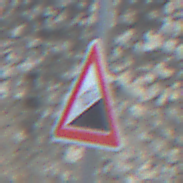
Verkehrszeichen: Steigung10
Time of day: MorningAfternoon
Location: Outdoor (Suburban)
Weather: PartlyCloudy
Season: NotSpecified
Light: Natural